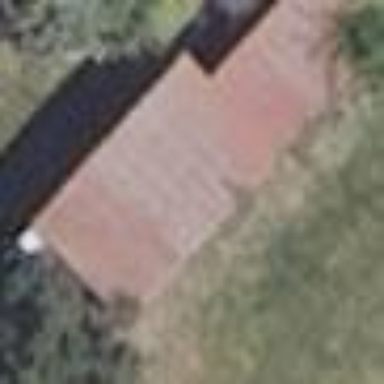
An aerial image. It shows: Shed building.